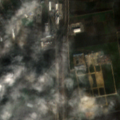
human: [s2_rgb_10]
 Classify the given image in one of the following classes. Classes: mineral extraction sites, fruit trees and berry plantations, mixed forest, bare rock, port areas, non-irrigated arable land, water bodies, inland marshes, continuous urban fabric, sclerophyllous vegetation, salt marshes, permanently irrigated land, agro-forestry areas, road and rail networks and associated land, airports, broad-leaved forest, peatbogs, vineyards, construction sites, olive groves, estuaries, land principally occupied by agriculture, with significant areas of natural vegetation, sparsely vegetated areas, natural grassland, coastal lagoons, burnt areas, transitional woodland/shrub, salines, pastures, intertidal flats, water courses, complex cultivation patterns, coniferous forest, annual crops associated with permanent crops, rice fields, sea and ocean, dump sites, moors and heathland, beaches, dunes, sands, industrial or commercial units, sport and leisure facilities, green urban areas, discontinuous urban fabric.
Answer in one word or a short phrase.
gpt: discontinuous urban fabric, industrial or commercial units, road and rail networks and associated land, non-irrigated arable land